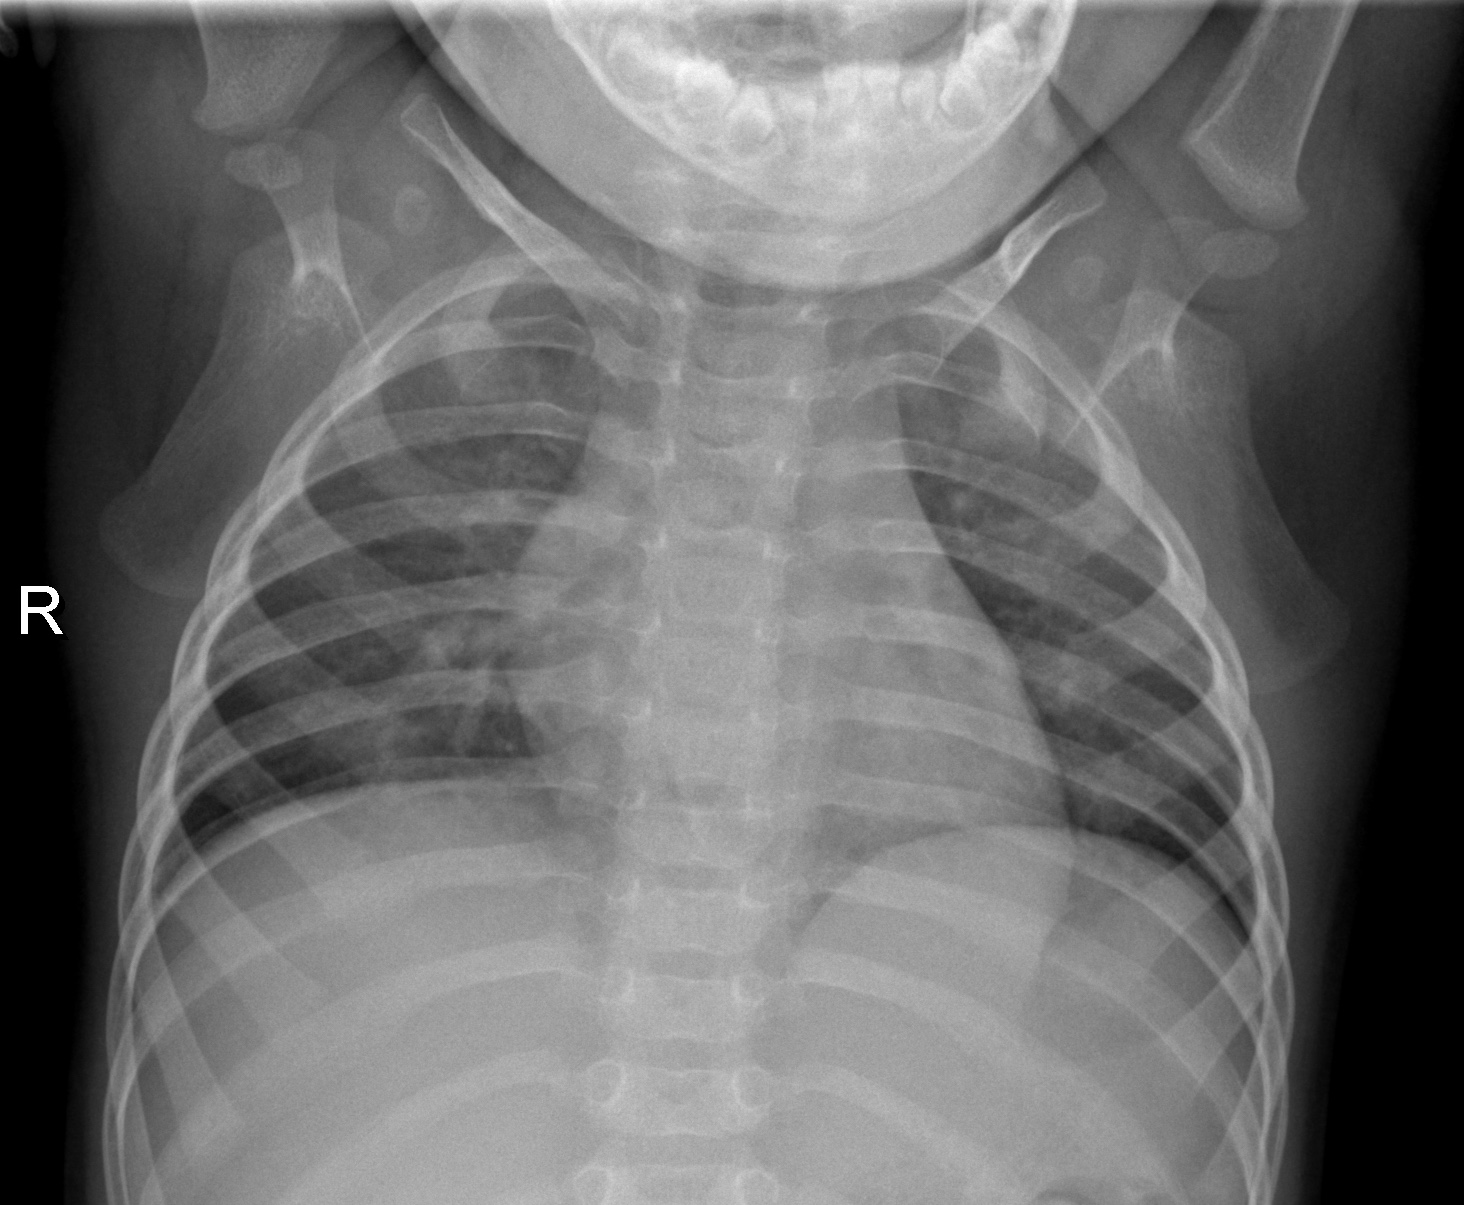
Diagnosis: NORMAL